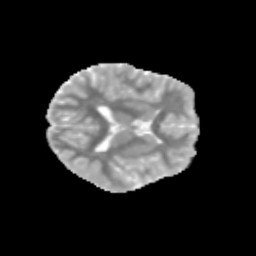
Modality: MD
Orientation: axial
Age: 11
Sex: male
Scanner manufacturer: siemens
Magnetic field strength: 3 T
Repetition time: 3.8 s
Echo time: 0.07 s